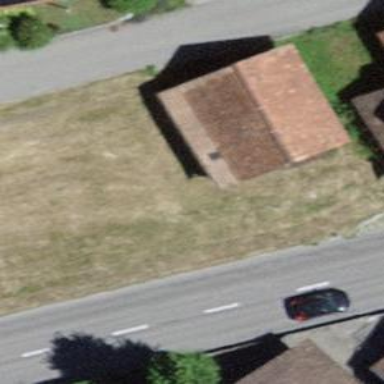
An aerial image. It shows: Rural barn.